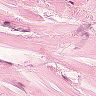
Metastatic tissue present: no